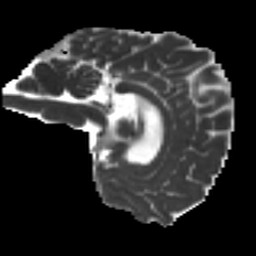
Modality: MD
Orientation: sagittal
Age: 22
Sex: male
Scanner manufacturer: ge
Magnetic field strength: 3 T
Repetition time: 7.8 s
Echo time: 0.0607 s